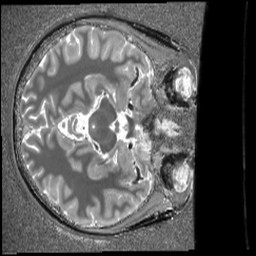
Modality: T1map
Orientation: axial
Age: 27
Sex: female
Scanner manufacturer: siemens
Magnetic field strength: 6.98 T
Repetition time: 6 s
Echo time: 0.00283 s